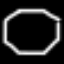
Label: octagon